\textbf{23. 如图是一个装饰连续旋转闪烁所成的四个图形，照此规律闪烁，第 2021 次闪烁呈现出来的图形是（\quad\quad）}

A.

B.

C.

D.

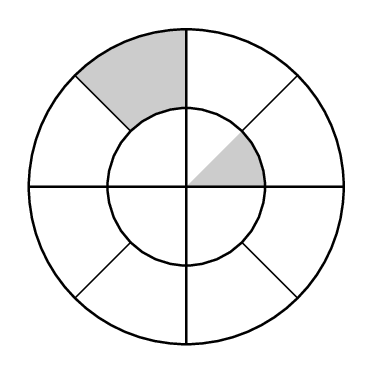
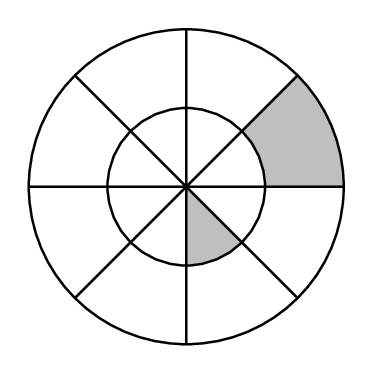
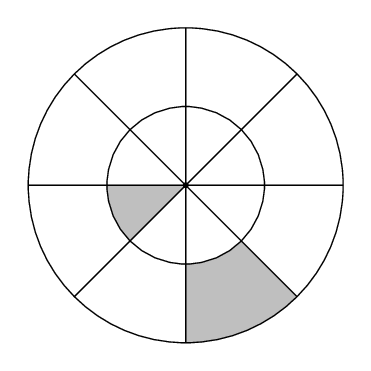
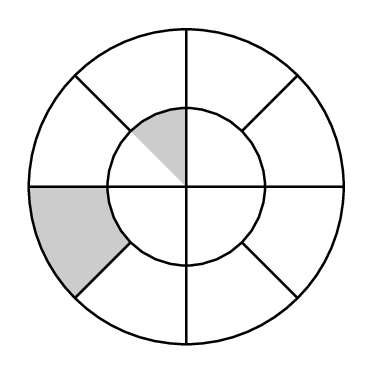
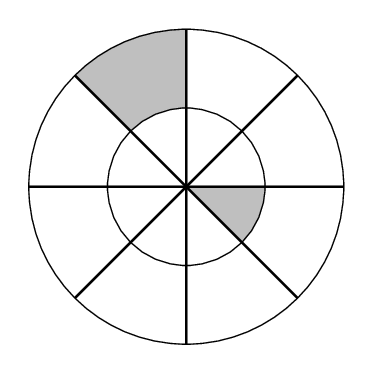
【解答】
\vspace{0.5cm}
\noindent\textbf{【答案】A}

\vspace{0.5cm}
\noindent\textbf{【分析】观察图形的变化易得每旋转一次的度数，根据阴影所处的位置可得相应选项.}

\vspace{0.5cm}
\noindent\textbf{【详解】解：观察图形的变化可知：每旋转一次，旋转角为$90^\circ$，即每 4 次旋转一周，}
\noindent\textbf{$\because 2021\div4 = 505\cdots1$，}
\noindent\textbf{即第 2021 次与第 1 次的图案相同．}
\noindent\textbf{故选：A．}

\vspace{0.5cm}
\noindent\textbf{【点睛】此题考查了图形的变换规律问题，解题的关键是找到图形旋转的规律周期．}